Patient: sex M, age 36
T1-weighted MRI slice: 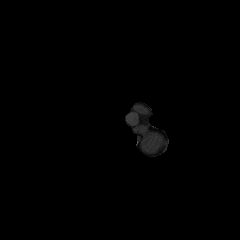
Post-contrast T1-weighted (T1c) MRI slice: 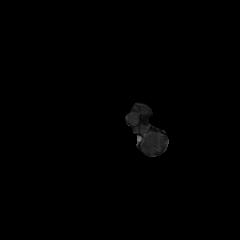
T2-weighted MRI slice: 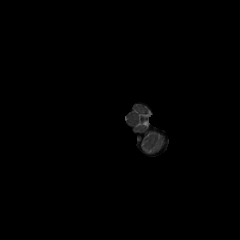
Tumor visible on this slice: no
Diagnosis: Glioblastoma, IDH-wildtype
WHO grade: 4